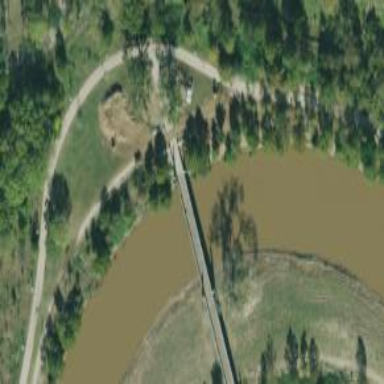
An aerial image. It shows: Bridge for cycleway.